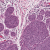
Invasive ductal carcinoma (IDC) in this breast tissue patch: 0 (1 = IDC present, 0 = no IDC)